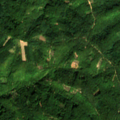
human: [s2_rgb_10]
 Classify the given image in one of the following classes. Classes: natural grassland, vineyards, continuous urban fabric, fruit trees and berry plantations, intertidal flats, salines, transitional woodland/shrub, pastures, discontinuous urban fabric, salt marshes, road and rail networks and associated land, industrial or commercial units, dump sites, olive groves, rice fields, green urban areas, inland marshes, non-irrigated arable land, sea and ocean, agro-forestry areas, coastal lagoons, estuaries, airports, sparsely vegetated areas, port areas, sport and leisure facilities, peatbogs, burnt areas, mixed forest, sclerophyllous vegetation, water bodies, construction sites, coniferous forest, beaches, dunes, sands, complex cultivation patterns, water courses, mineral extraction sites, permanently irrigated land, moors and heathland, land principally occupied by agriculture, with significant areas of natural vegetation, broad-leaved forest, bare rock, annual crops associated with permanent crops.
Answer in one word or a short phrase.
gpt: broad-leaved forest